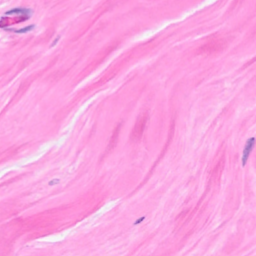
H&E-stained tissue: Breast